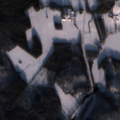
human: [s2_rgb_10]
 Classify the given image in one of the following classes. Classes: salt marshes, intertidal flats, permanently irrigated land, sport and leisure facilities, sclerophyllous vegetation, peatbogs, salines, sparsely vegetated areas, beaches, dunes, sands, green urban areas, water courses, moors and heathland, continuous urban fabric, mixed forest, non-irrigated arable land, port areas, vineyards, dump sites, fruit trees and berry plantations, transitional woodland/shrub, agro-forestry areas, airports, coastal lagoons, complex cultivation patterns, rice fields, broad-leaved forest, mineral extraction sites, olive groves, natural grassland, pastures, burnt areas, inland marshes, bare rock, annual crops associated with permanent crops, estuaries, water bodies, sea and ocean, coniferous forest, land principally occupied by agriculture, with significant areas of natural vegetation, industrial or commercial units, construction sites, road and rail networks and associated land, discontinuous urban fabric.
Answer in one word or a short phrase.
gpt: non-irrigated arable land, coniferous forest, mixed forest, water bodies